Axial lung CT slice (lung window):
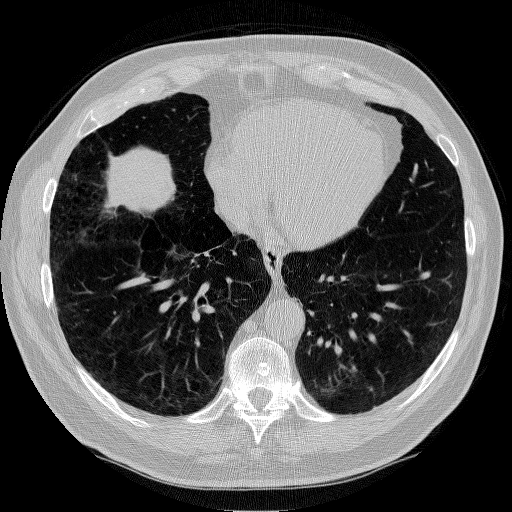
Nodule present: no